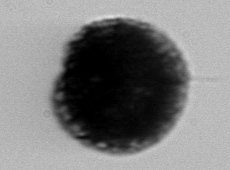
Label: Gonyaulax